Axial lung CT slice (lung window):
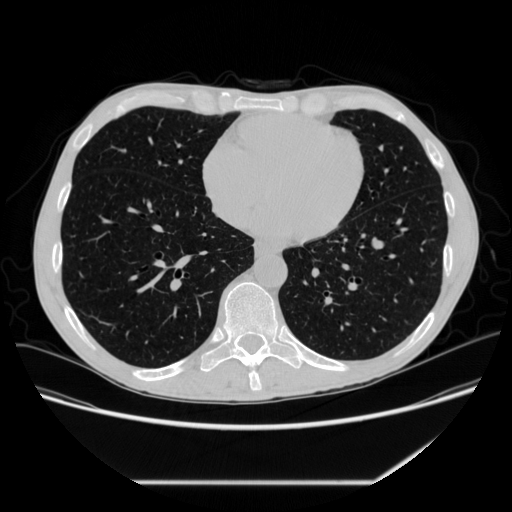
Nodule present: no